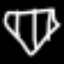
Label: diamond